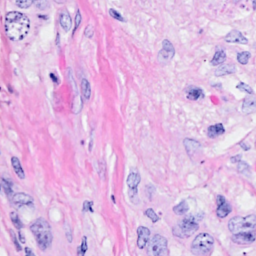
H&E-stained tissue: Breast